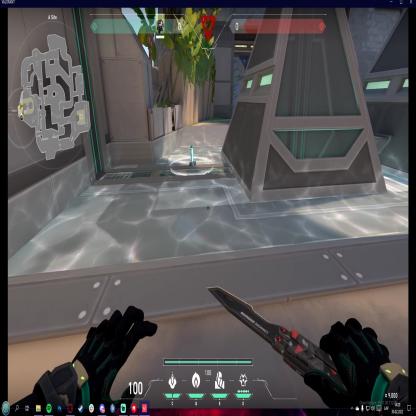
Label: planted spike